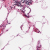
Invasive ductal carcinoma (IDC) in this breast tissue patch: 0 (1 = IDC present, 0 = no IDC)